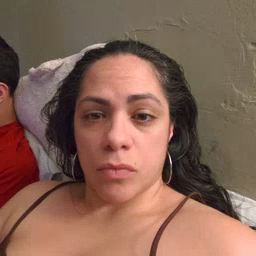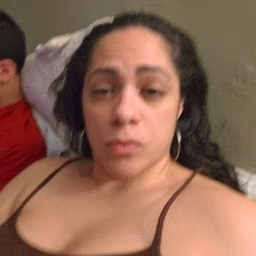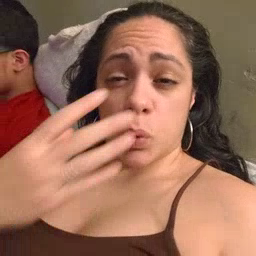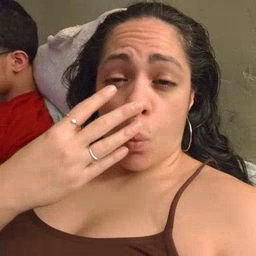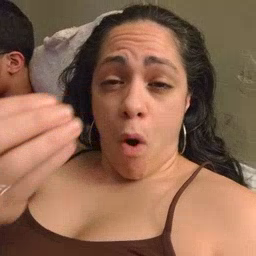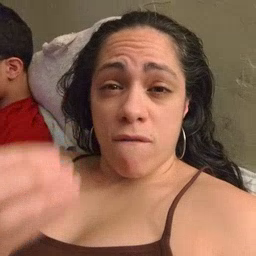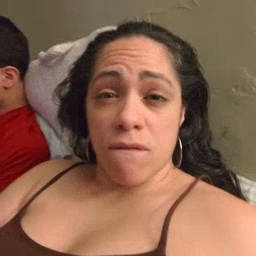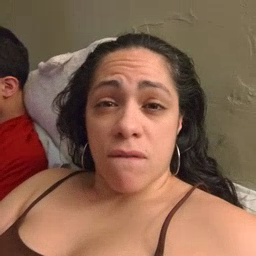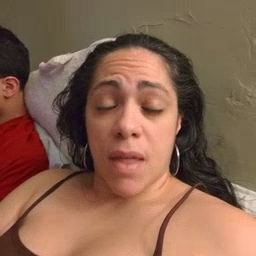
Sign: wolf